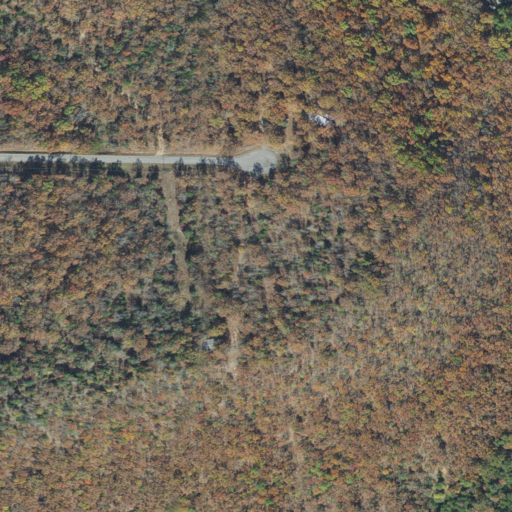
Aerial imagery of mountain in Arkansas named Herbert Hill containing deciduous forest, open development, shrub, medium intensity development, and evergreen forest